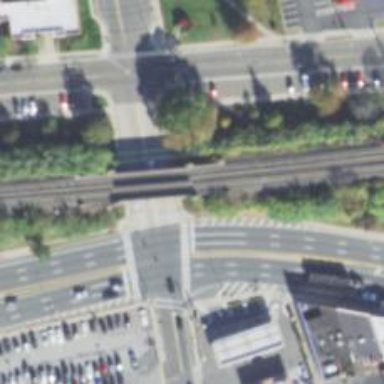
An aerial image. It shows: Railway bridge with electrified rail tracks.